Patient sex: M
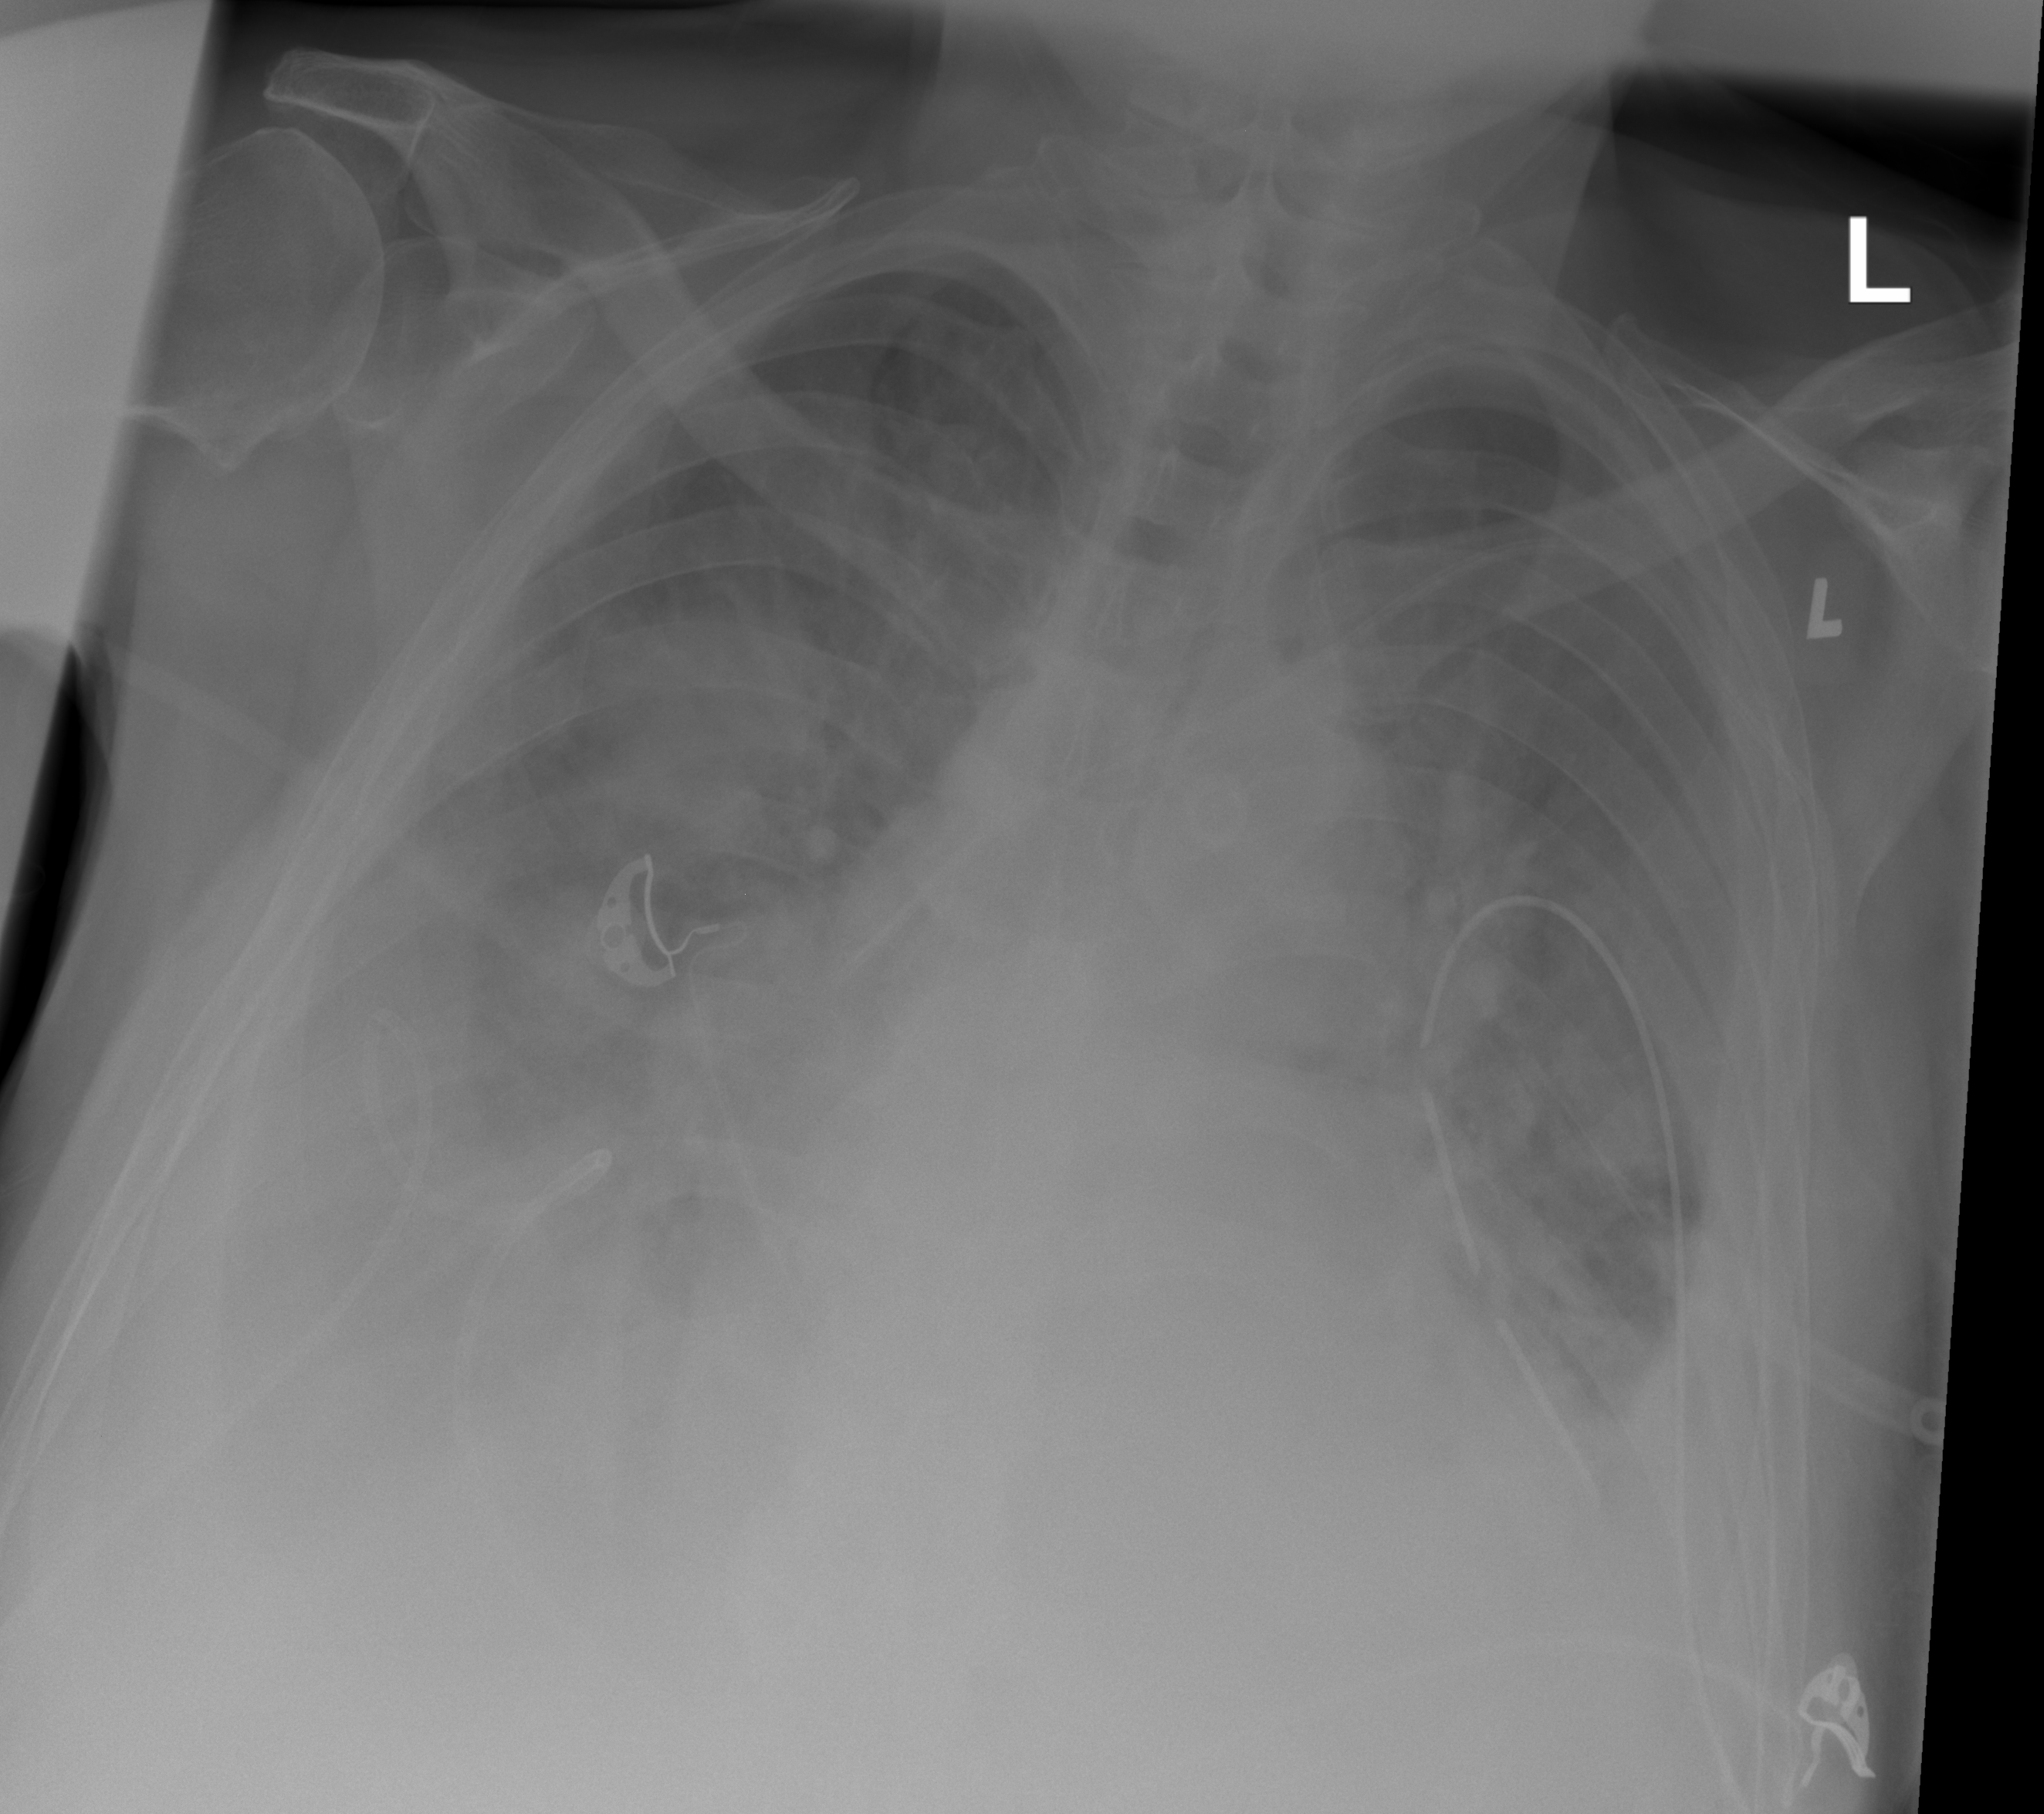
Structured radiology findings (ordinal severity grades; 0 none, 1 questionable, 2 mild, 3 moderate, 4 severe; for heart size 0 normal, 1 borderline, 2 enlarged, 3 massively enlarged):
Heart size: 2
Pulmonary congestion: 2
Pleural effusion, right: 3
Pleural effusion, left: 2
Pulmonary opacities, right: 3
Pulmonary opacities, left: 3
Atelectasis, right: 4
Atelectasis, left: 3